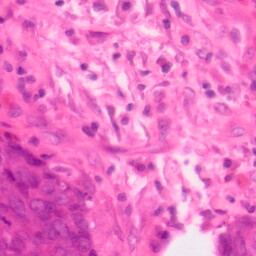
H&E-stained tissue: Colon